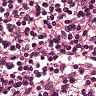
Metastatic tissue present: no